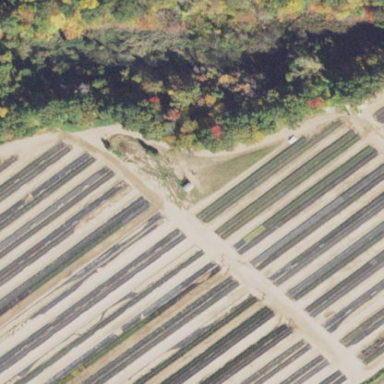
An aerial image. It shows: Greenhouse.